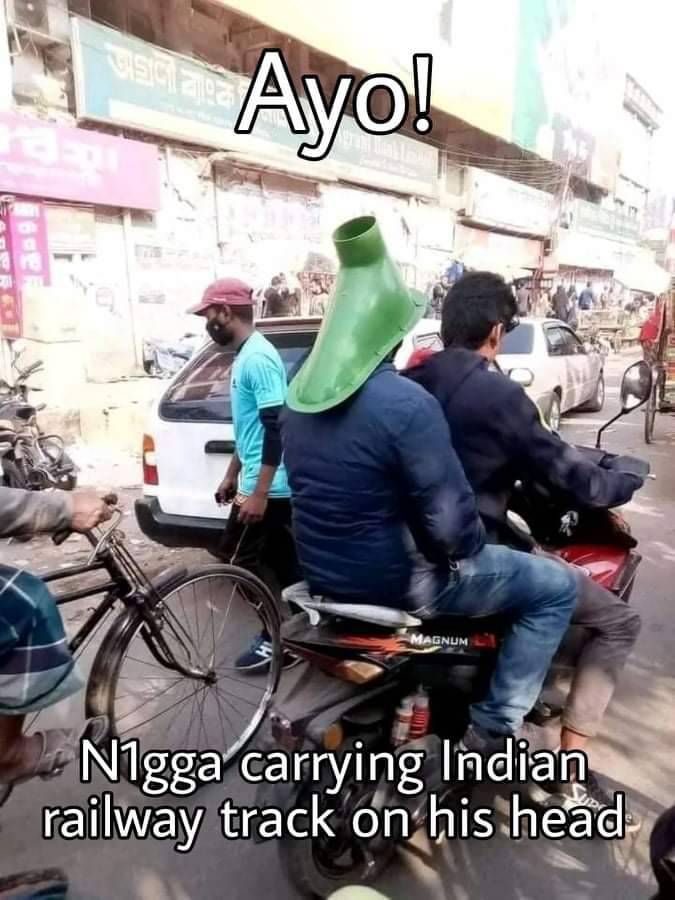
Caption: Ayo !    N1gga carrying Indian railway track on his head
Label: hate